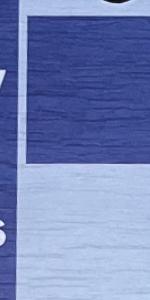
Label: Empty